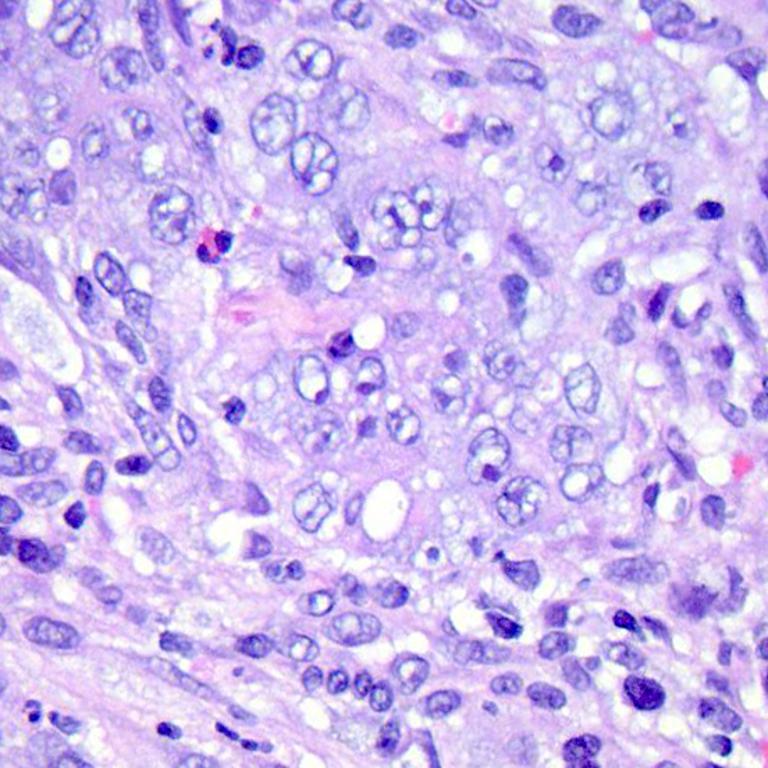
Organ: colon
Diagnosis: adenocarcinomas